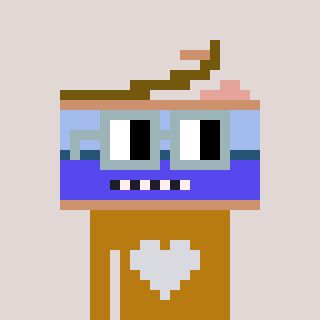
a pixel art character with square dark gray glasses, a canned ham-shaped head and a gold-colored body on a warm background